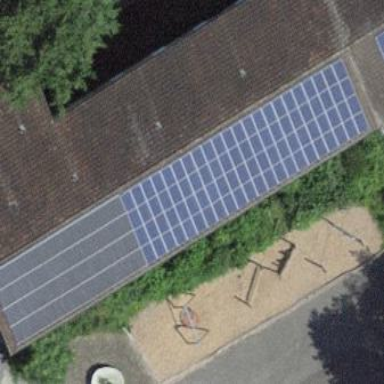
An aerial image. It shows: Solar power generator.